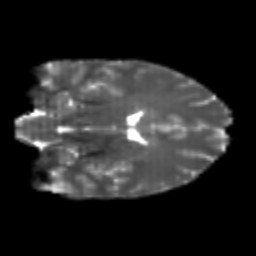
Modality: T2w
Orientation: coronal
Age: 26
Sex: female
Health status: healthy
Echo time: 0.074 s